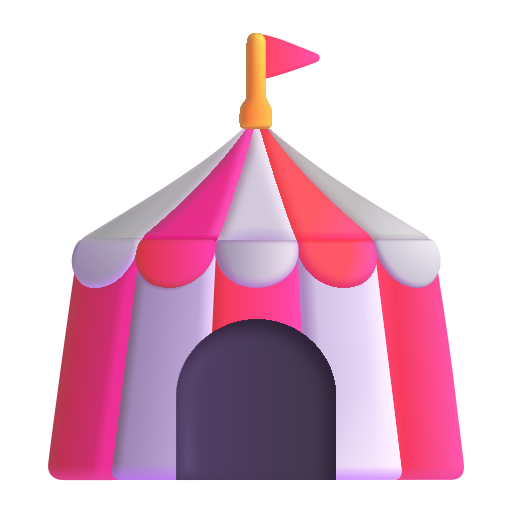
circus tent color